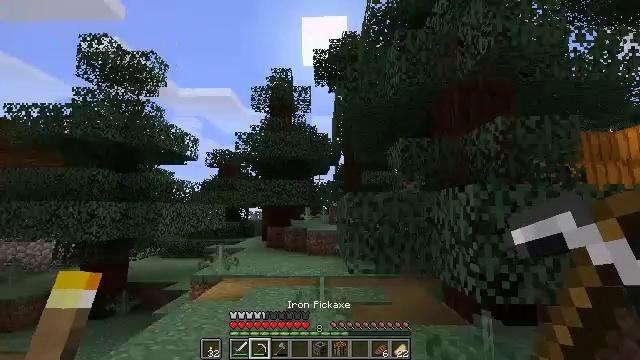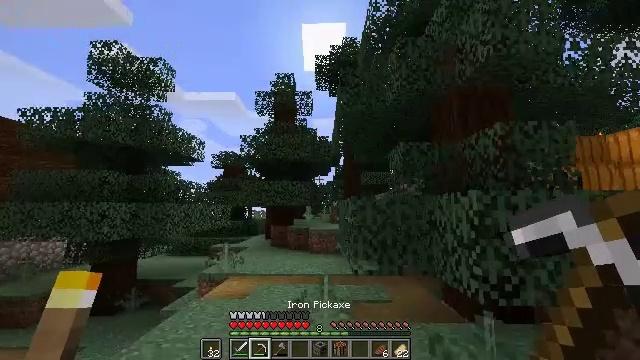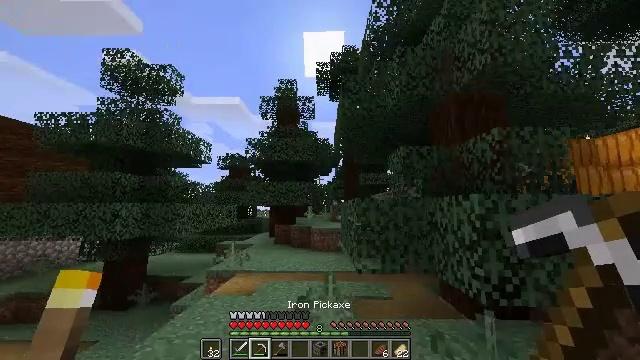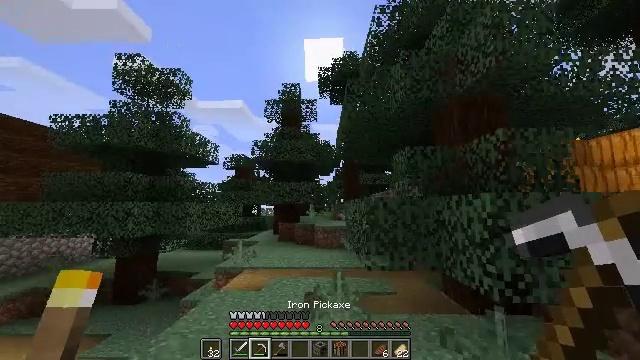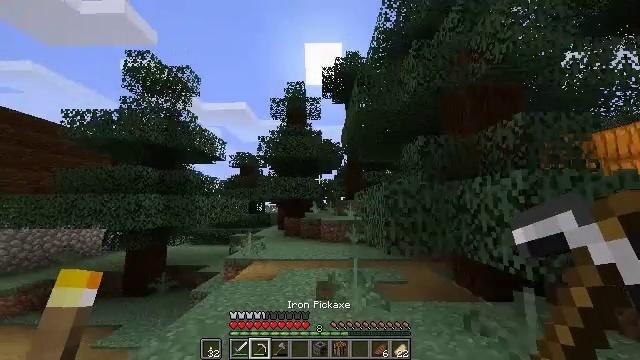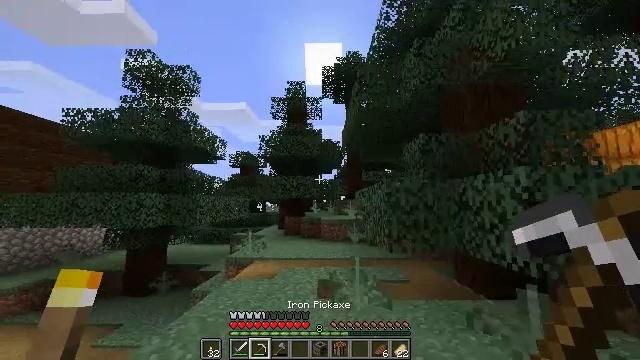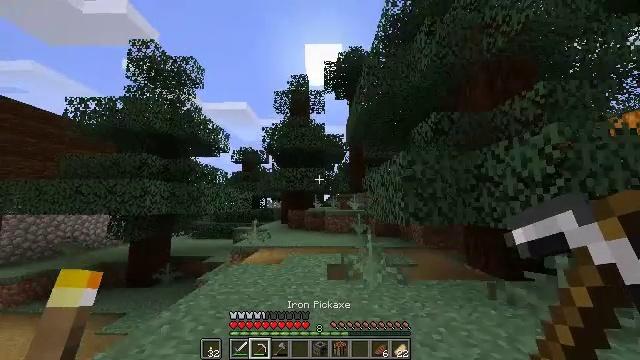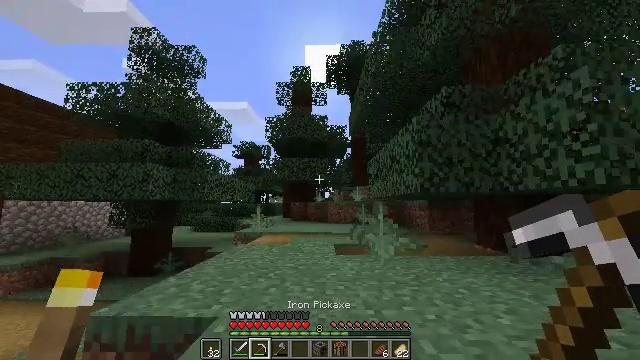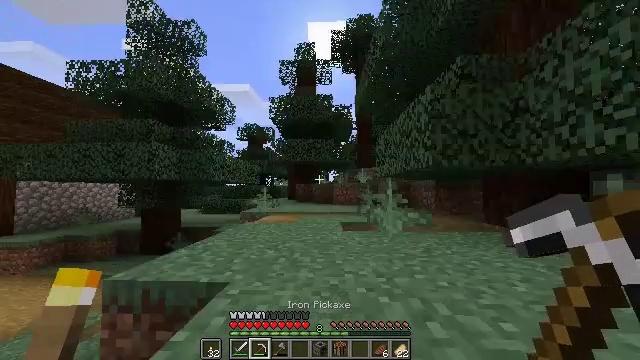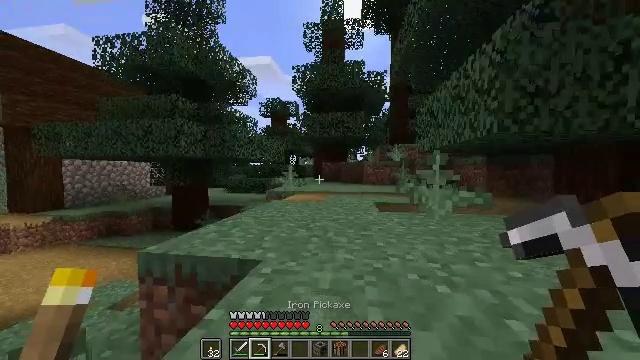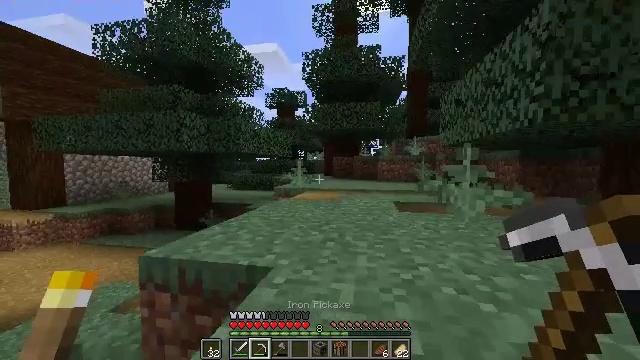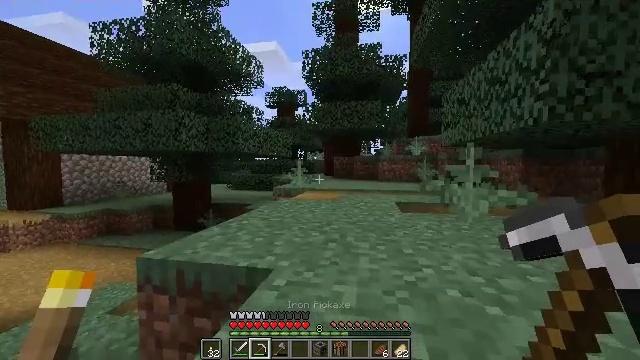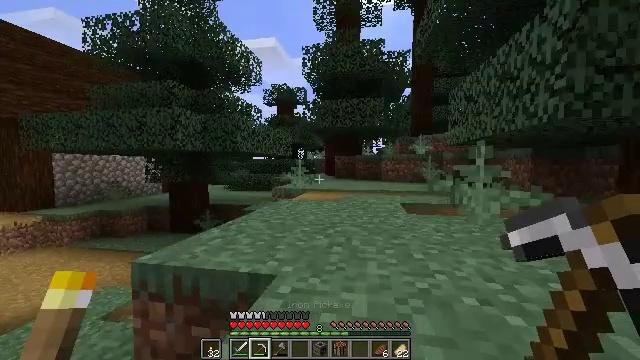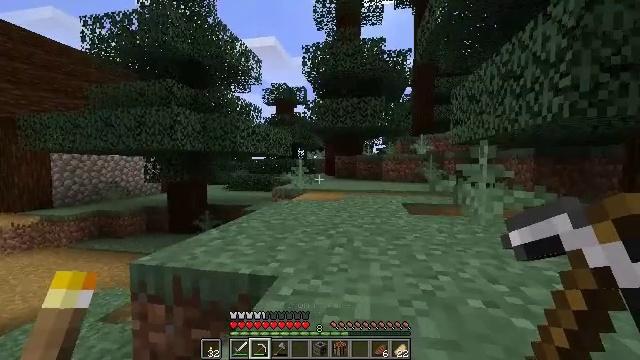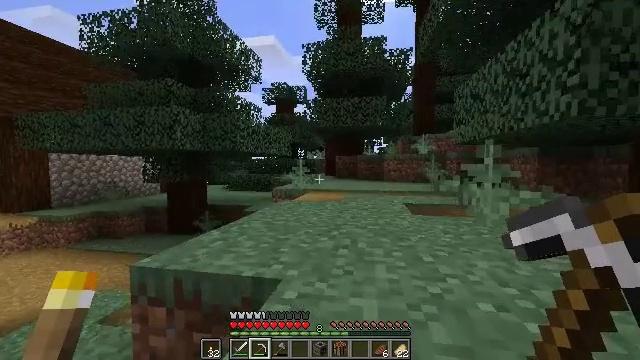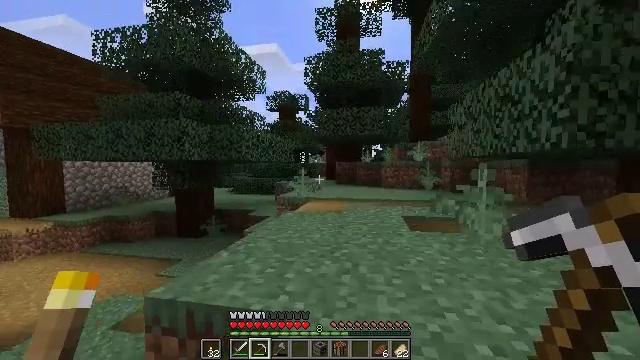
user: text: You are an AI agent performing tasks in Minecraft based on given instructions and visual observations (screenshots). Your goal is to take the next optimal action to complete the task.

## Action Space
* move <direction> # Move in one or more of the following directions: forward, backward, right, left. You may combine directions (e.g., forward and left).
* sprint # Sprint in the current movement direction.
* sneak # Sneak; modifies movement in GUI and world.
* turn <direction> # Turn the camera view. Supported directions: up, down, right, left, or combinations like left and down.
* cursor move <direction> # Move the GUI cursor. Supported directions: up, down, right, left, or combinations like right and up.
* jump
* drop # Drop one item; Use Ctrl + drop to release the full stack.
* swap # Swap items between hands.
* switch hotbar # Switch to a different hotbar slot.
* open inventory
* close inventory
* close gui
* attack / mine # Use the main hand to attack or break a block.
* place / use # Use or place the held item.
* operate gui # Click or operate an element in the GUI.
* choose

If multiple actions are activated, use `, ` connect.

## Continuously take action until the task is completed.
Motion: motion action
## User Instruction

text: Remove pumpkin seeds from the inventory.
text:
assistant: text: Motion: move forward and move left, sprint
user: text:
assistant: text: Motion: move forward and move left, sprint
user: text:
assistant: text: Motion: move forward and move left, sprint
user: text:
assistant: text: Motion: move forward and move left, sprint
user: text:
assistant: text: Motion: move forward, sprint
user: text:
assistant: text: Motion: move forward, sprint
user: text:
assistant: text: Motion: move forward, sprint
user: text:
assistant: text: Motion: turn left and down
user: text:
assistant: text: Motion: turn left and down
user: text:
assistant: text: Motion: turn left
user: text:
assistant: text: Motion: no_op
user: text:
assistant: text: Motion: no_op
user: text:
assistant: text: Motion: no_op
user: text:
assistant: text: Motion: move forward, sprint
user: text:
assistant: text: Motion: move forward, sprint, jump
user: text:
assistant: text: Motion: move forward, sprint, jump
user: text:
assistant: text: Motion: move forward, sprint, jump
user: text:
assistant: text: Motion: move forward, sprint, jump
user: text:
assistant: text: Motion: move forward, sprint, jump
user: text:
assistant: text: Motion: move forward, sprint
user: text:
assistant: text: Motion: move forward, sprint, turn left and down
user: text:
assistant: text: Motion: move forward, sprint, turn left and down
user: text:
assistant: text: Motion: move forward, sprint, turn left
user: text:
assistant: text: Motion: move forward, sprint, turn left
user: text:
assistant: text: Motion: move forward, sprint, turn left
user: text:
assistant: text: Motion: move forward, sprint
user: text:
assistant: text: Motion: move forward, sprint
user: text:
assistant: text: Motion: move forward, sprint
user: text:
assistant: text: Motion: move forward, sprint
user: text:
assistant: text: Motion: move forward, sprint